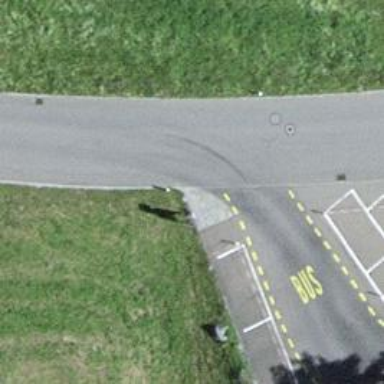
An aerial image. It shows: Road serving as parking aisle.